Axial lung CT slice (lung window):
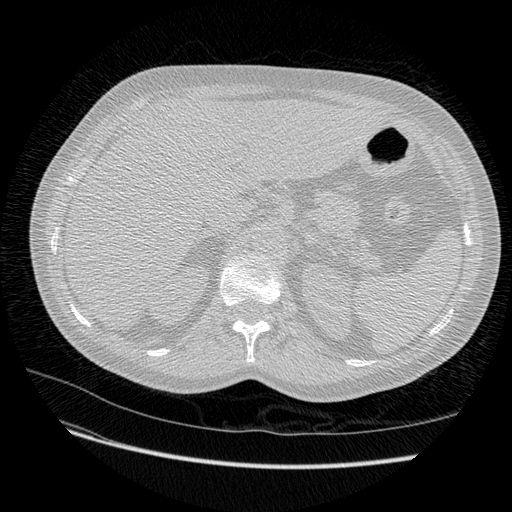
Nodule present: no